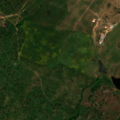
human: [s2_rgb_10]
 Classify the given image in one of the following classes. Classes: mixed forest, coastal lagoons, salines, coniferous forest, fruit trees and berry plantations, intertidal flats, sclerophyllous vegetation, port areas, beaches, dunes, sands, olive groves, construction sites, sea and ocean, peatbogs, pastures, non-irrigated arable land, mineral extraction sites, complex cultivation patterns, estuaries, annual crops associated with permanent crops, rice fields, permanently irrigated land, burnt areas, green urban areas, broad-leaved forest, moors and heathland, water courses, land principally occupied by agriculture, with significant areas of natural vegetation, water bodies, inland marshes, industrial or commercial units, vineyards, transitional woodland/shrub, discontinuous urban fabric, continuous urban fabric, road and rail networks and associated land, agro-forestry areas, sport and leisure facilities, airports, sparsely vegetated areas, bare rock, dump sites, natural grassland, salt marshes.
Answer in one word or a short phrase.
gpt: continuous urban fabric